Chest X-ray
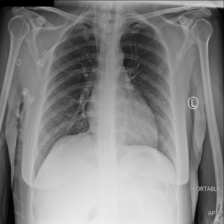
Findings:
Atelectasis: negative
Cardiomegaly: negative
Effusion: negative
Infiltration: negative
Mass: negative
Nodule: negative
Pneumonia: negative
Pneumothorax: negative
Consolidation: negative
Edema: negative
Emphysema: negative
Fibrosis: negative
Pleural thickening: negative
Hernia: negative